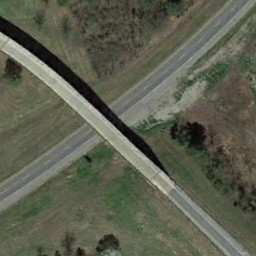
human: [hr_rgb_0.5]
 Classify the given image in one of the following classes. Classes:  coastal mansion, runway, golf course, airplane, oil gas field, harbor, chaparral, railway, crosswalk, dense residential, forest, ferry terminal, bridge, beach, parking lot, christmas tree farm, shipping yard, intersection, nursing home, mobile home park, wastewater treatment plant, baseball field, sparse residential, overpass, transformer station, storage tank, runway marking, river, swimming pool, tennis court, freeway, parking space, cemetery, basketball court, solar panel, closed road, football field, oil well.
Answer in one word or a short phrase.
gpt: overpass